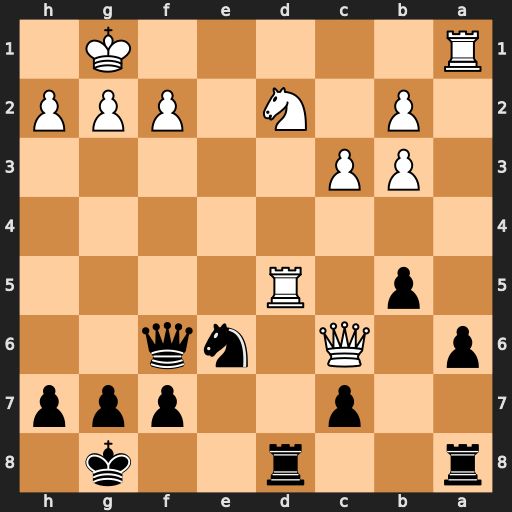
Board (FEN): r2r2k1/2p2ppp/p1Q1nq2/1p1R4/8/1PP5/1P1N1PPP/R5K1
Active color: b
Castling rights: -
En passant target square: -
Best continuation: Rxd5 Qxa8+ Rd8